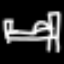
Label: bed